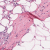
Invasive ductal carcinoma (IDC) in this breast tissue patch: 0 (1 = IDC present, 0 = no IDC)